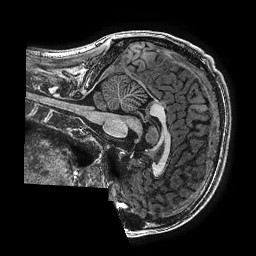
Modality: T1w
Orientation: sagittal
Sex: male
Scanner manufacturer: ge
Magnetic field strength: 3 T
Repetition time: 0.007644 s
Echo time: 0.003468 s